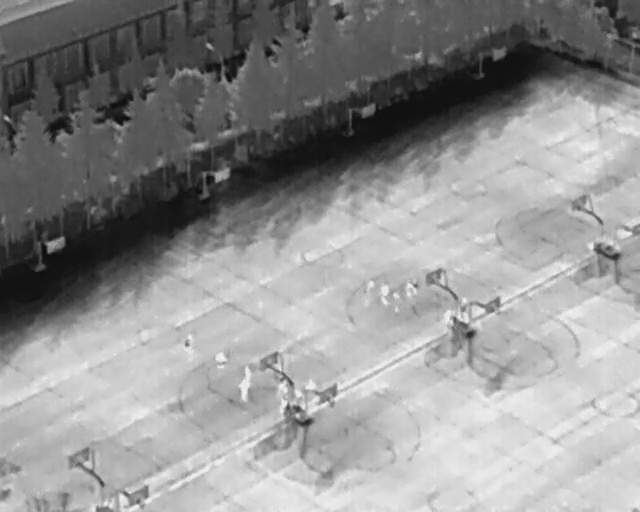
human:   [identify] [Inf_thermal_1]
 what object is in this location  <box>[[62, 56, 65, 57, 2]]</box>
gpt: <ref>1 small person at the center</ref>

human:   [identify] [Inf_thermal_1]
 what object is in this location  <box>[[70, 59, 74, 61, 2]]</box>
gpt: <ref>1 medium person at the right</ref>